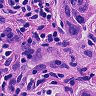
Metastatic tissue present: yes